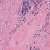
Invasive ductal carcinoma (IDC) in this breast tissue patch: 1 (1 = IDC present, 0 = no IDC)